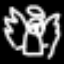
Label: angel